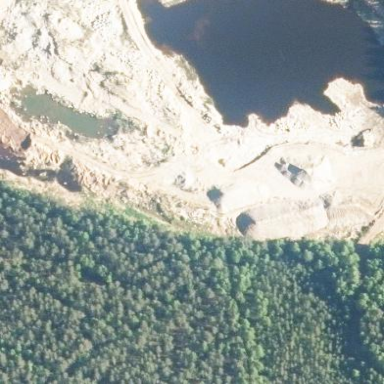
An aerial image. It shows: Quarry area.